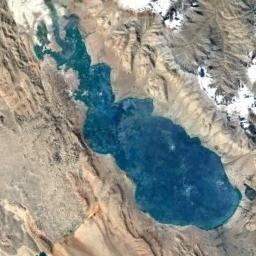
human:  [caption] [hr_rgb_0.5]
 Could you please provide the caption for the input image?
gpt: The ground is uneven around the lake .

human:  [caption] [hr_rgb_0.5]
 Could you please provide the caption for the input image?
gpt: The lake in the picture is in the desert .

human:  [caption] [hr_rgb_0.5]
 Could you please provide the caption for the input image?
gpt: An irregularly shaped blue lake surrounded by yellow-brown mountains .

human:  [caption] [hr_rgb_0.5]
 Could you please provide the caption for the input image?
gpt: The lake lies in a mountainous area and the water is blue .

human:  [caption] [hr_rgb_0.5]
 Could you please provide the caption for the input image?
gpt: The blue lake is on a mountain with some white snow .